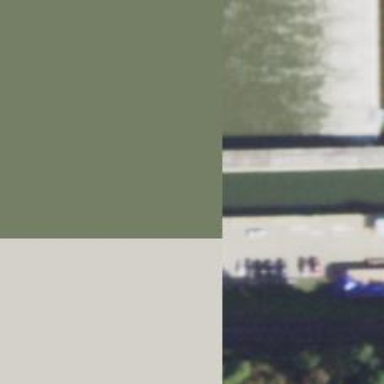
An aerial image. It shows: Lock gate along waterway.